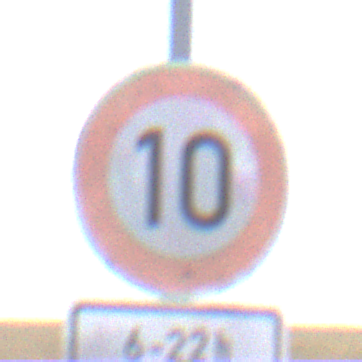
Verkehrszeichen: Geschwindigkeit10
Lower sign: ZeitangabenMitBeschraenkungAufWochentage4
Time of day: Midday
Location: Outdoor (Nature)
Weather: PartlyCloudy
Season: NotSpecified
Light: Natural